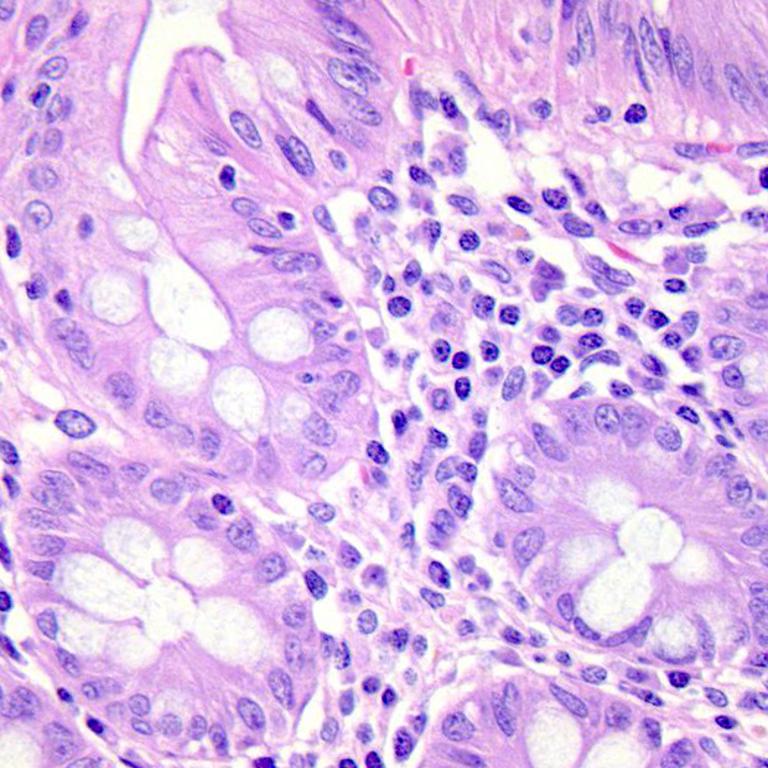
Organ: colon
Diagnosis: benign